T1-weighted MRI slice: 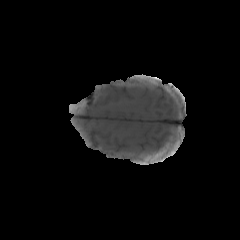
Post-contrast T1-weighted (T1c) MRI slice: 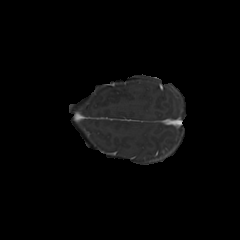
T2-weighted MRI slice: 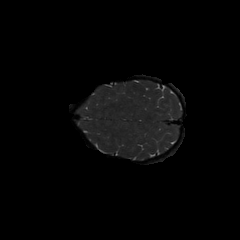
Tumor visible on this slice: no